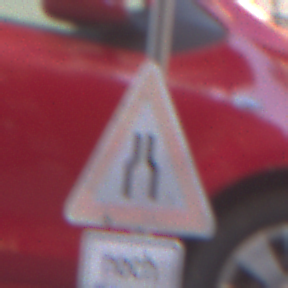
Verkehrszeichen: VerengteFahrbahn
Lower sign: LaengeEinerStrecke3
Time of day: MorningAfternoon
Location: Outdoor (Urban)
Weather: Clear
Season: NotSpecified
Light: Natural